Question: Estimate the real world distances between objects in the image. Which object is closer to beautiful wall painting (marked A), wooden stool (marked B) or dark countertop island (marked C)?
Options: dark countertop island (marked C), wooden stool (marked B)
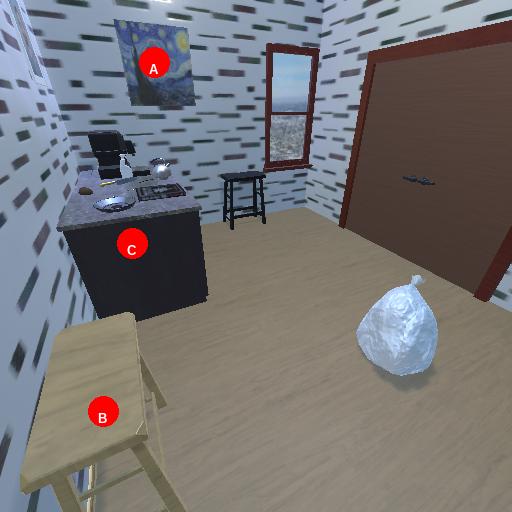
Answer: dark countertop island (marked C)